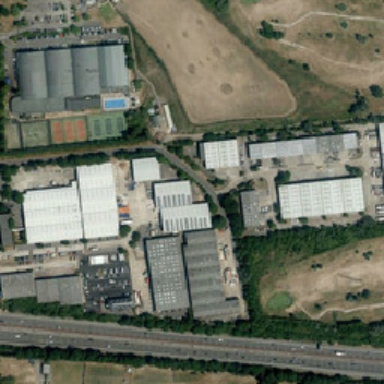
Some factory buildings are near the road .